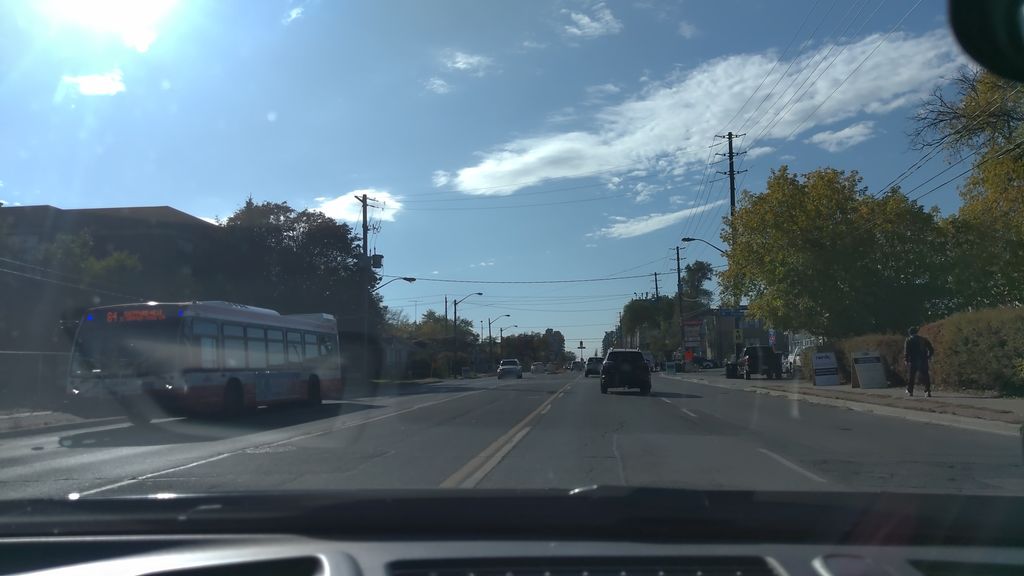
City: toronto